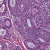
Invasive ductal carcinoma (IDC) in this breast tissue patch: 1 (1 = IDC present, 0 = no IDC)